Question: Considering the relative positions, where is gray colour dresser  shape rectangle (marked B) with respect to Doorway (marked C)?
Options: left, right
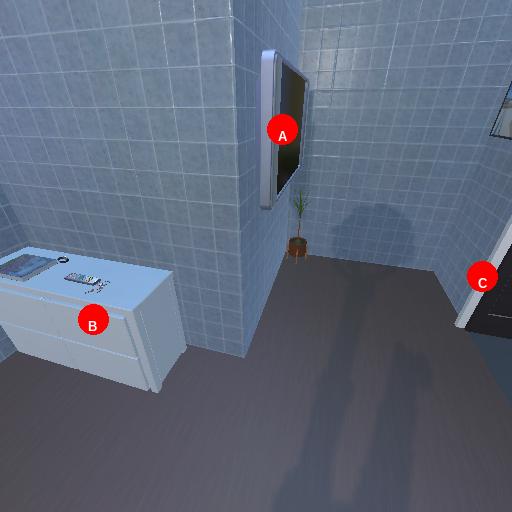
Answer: left